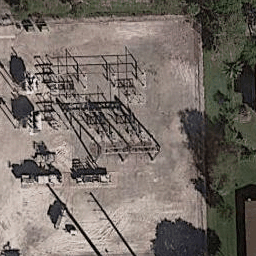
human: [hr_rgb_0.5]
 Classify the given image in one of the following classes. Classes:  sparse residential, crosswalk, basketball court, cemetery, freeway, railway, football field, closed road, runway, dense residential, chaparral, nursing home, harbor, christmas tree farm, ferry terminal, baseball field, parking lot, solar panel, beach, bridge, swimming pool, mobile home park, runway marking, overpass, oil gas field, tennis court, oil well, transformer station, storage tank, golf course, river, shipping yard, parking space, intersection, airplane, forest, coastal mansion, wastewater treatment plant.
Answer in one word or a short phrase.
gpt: transformer station